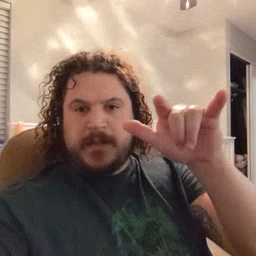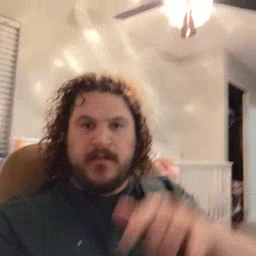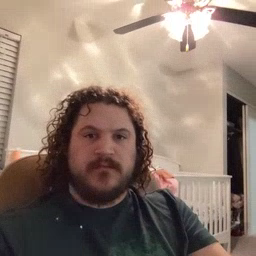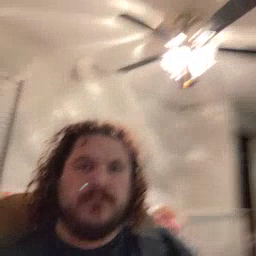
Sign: airplane